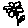
Label: flower